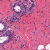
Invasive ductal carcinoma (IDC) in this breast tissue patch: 0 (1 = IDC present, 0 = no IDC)